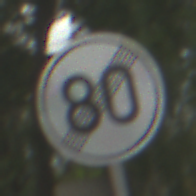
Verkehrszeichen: EndeGeschwindigkeit80
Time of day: MorningAfternoon
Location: Outdoor (Suburban)
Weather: PartlyCloudy
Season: NotSpecified
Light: Natural